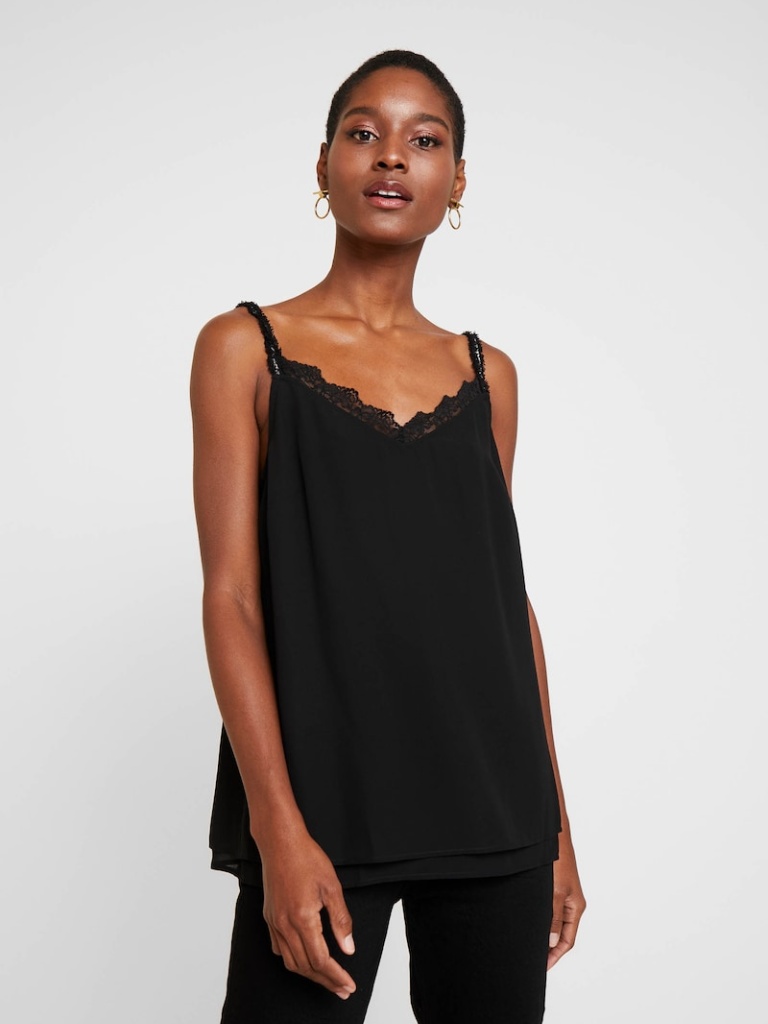
velvet loose sleeveless hip length Untucked v-neck camisole